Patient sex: F
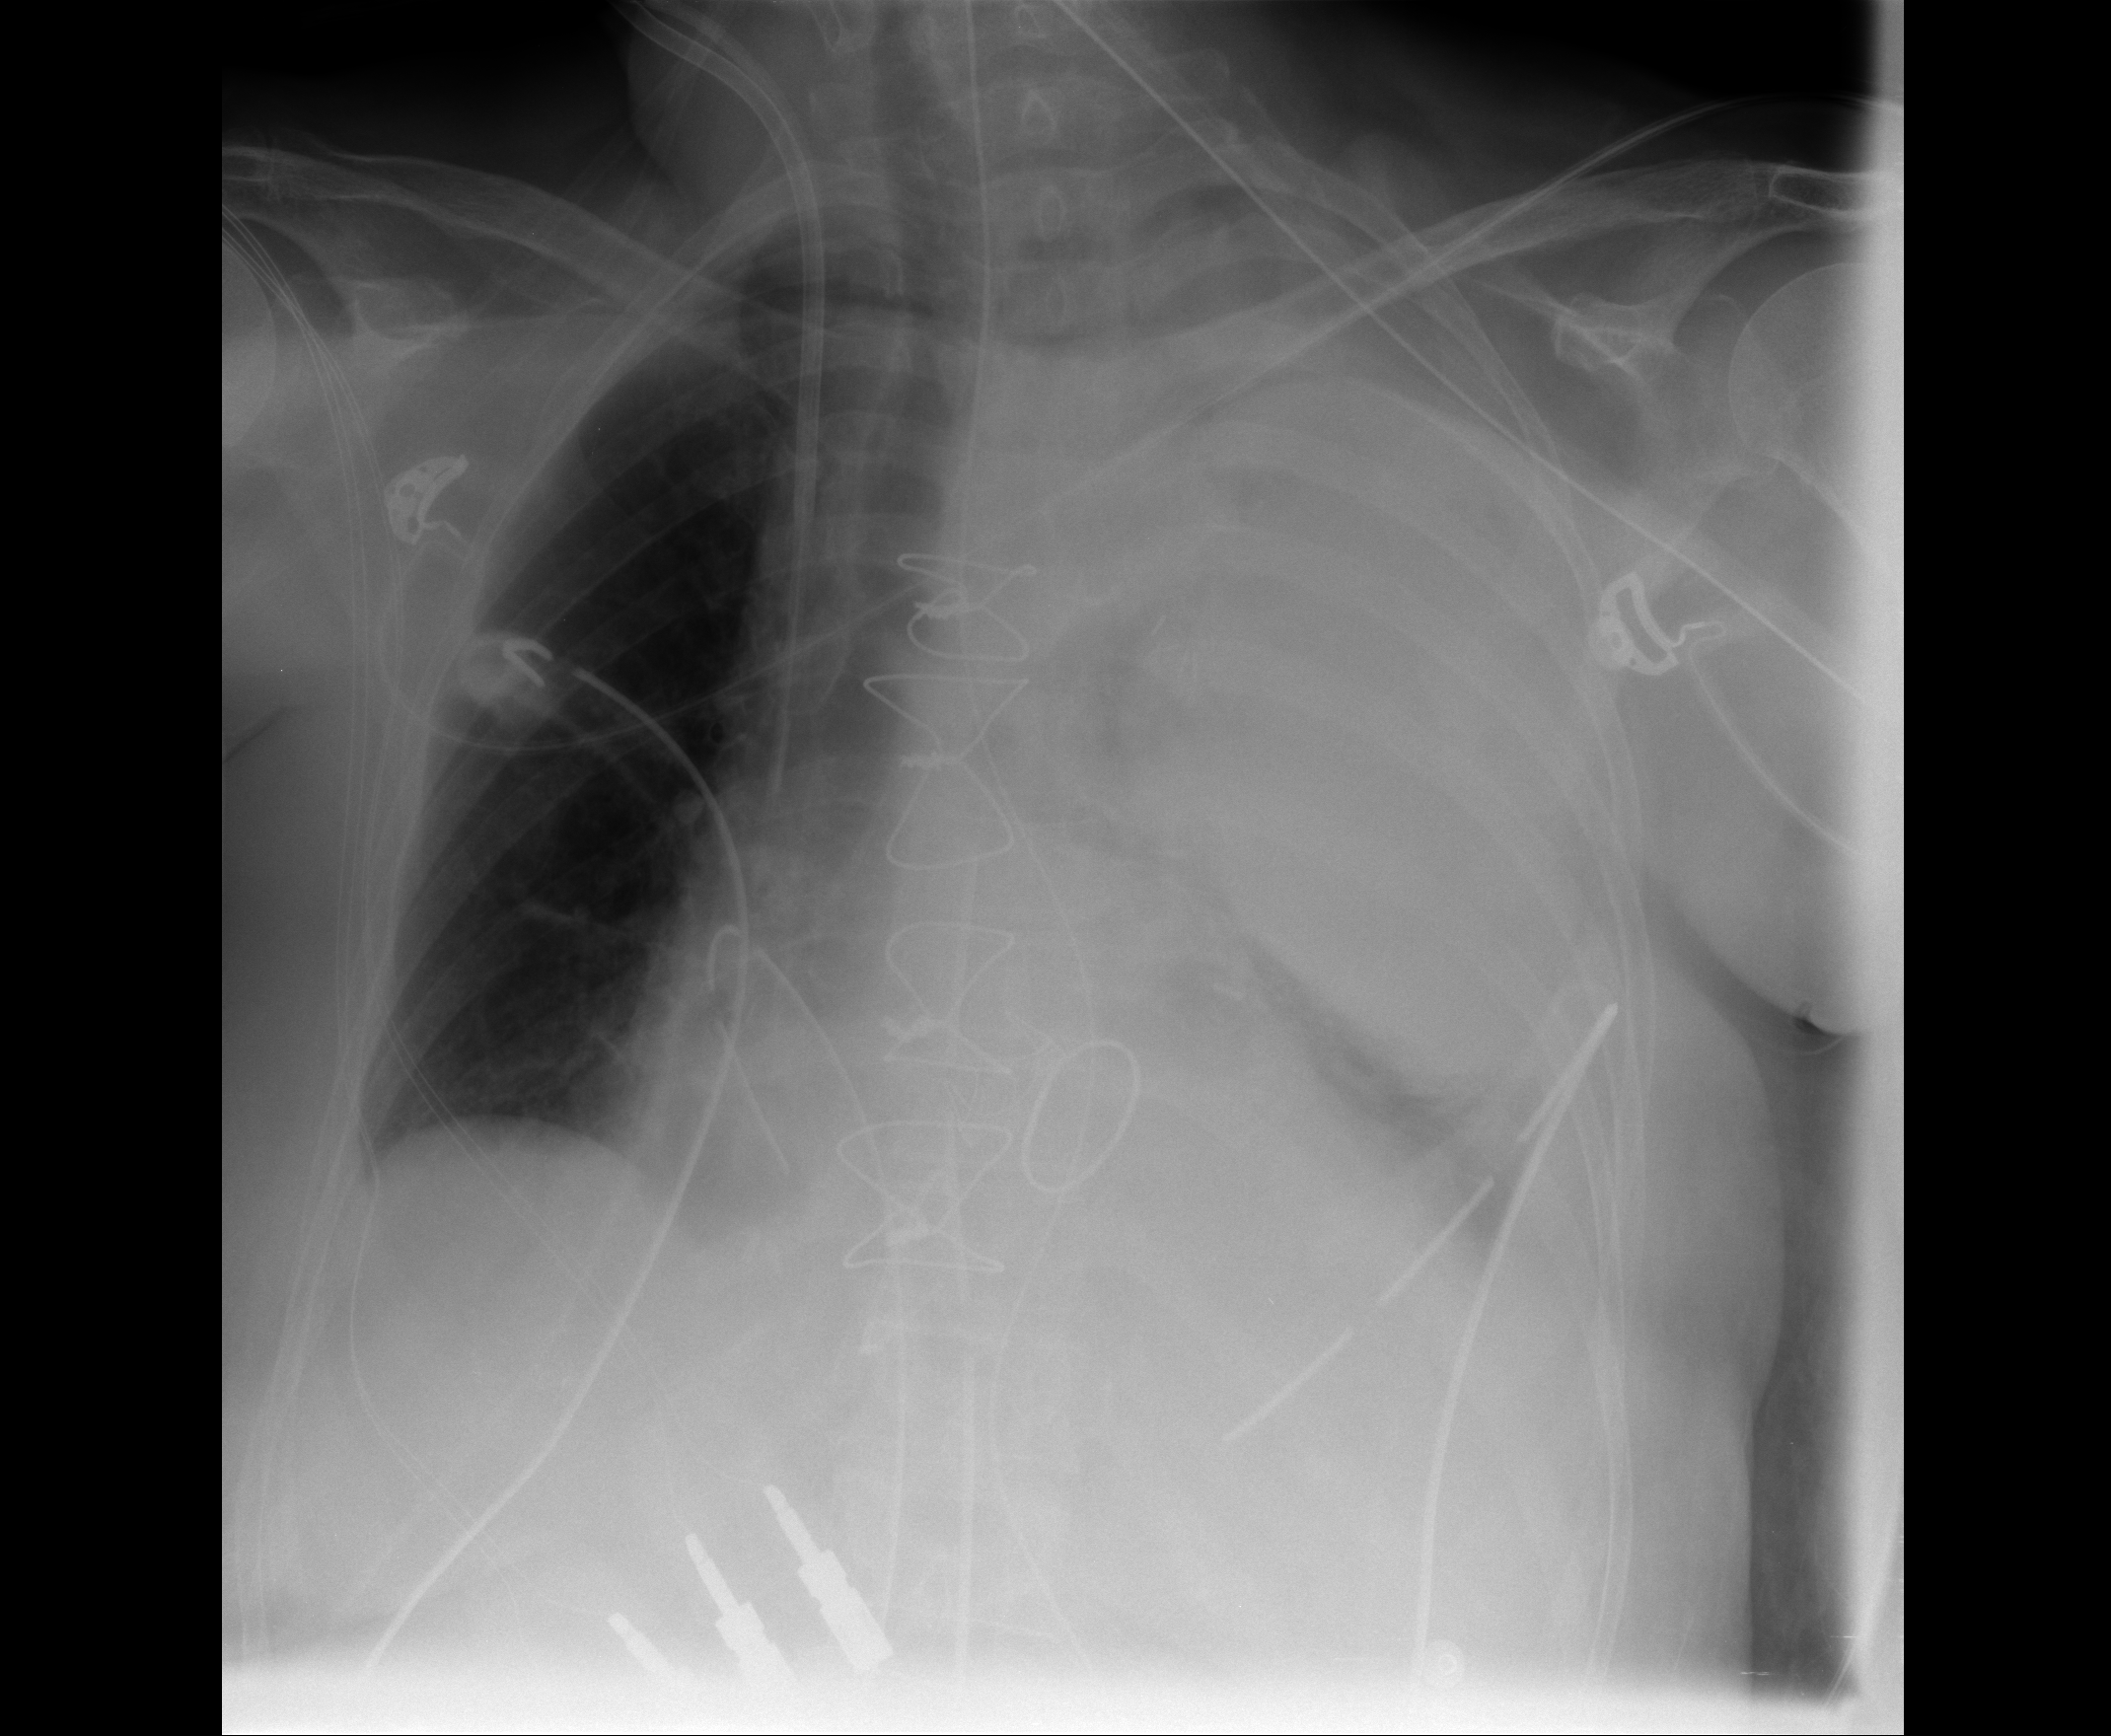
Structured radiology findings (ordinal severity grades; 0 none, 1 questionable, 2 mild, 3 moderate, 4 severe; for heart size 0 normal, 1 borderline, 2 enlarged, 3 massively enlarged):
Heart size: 0
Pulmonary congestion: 0
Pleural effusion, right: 0
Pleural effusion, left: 4
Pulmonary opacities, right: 0
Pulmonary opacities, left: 0
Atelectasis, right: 0
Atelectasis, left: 2